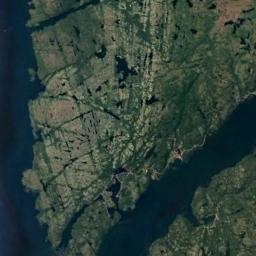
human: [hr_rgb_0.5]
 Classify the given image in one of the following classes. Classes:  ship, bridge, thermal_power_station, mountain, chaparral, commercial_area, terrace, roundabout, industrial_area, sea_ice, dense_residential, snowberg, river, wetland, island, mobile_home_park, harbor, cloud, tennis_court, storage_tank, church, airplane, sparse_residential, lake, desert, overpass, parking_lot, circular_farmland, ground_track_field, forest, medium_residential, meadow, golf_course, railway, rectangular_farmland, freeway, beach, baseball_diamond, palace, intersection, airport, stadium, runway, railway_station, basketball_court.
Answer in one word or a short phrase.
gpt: wetland